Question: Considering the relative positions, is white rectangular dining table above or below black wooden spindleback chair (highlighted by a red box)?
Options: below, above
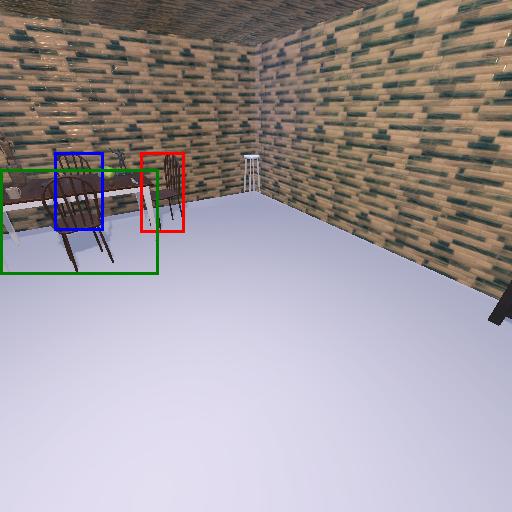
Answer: below